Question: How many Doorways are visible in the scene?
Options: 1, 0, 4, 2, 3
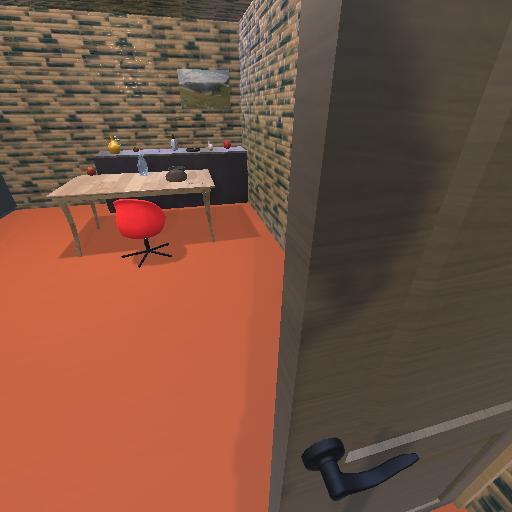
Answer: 1